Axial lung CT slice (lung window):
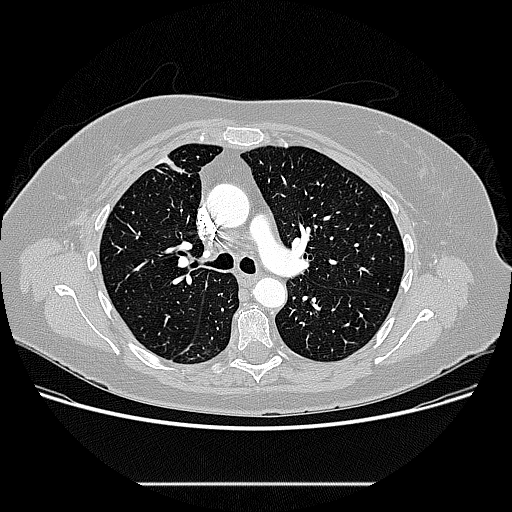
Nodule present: no